Field crop: maize
Growth stage: 2
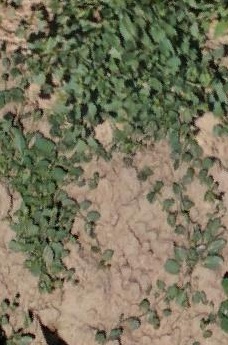
Species: convolvulus